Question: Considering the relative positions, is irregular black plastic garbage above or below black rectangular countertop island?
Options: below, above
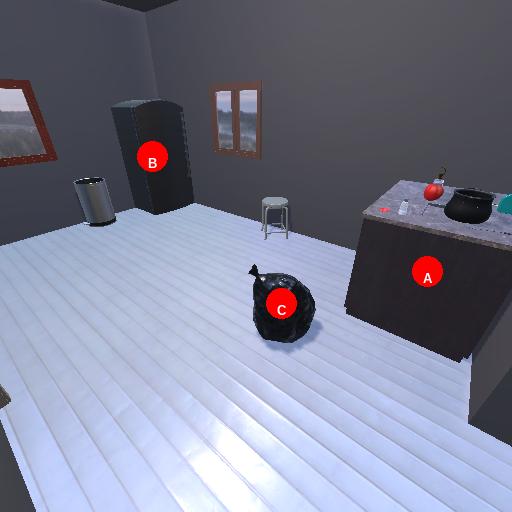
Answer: below